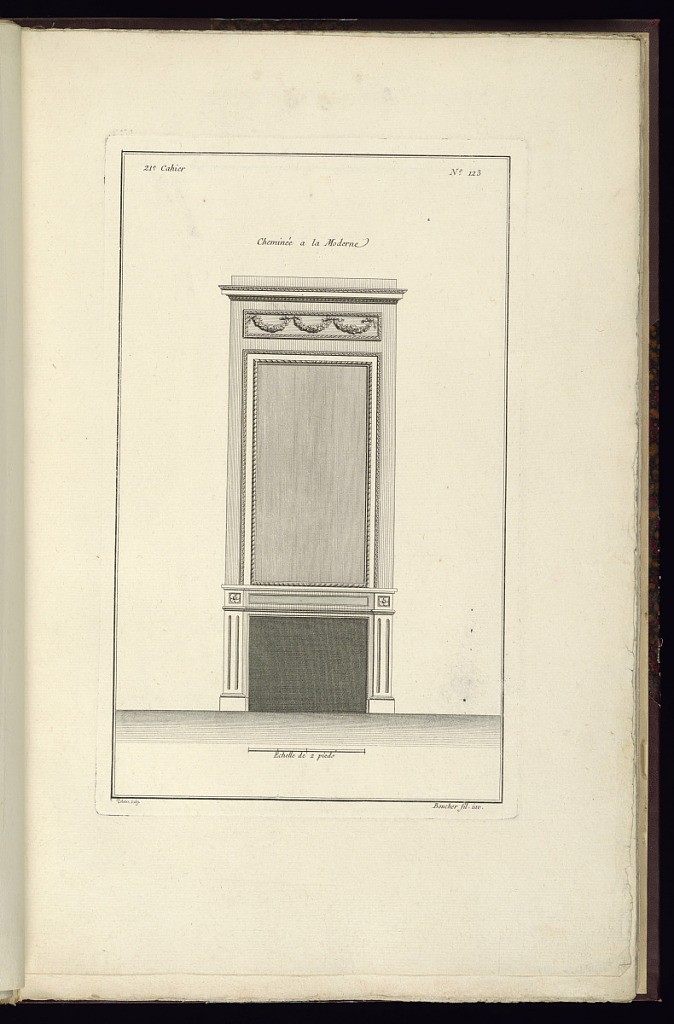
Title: Cheminée à la Moderne
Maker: Juste-François Boucher, French, 1736 – 1782
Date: ca. 1775
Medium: Engraving on off white laid paper
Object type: Print
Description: Design for a fireplace with an overmantel mirror. The fireplace is decorated with ornament motifs including lamb tongue, ribbon twist, rose garland, rosettes, and fluting. The plate is signed.